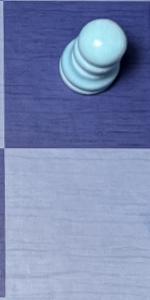
Label: Empty